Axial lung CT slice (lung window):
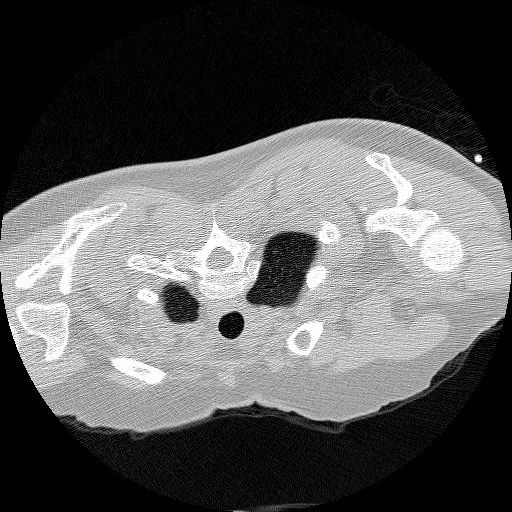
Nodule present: no